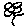
Label: flower